Field crop: maize
Growth stage: 1
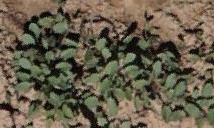
Species: convolvulus